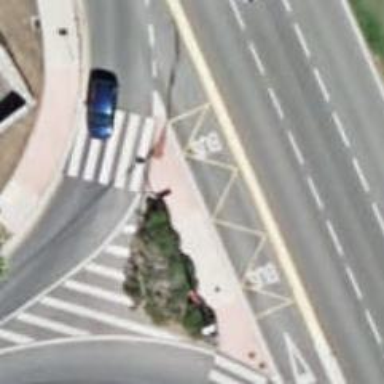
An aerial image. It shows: Sidewalk.